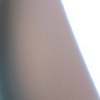
Label: sunburn